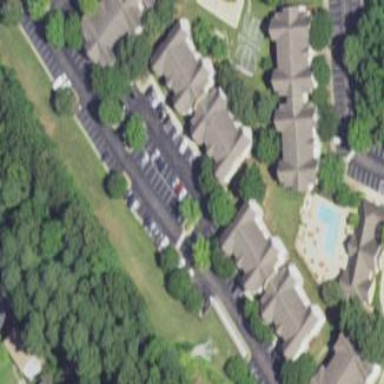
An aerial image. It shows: Residential building with apartments.